Question: I am using wordpress for a big information site, its working fine, but now I have to populate some custom fields, each field creates an entry on the 'postmeta' table.
As far as I know, that table is used to storage all other post's information, attachments and so on, my question is, when I will request for example, a normal post with an attachment file or something not heavy, due the query will have to look into a table with 100k entries, will it be slow? would cause a problem?
I know this question is very subjective, but according someone's experience, could adivce me about it? How much the performance of the DBMS would dicrease?
Thanks.
I have this structure

and here are the descriptions of the tables
> wp_postmeta
Each post features information called the meta data and
it is stored in the wp_postmeta. Some plugins may add their own
information to this table. wp_posts
The core of the WordPress data is the posts. It is stored in
the wp_posts table. Also Pages and navigation menu items are stored in
this table.
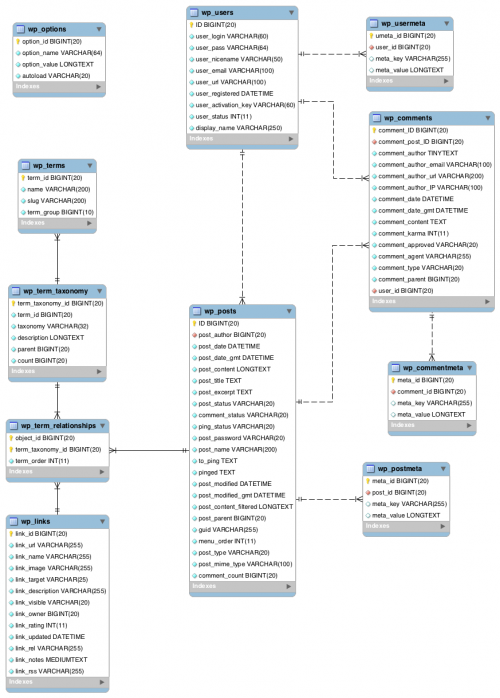
Answer: It depends on the query. If you're going to do a , expect a massive performance hit. If all you're going to do is a , the performance penalty will be negligible.